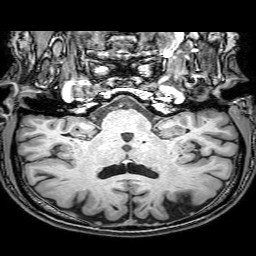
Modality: T1w
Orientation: sagittal
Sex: male
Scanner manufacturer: philips
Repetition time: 0.008079 s
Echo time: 0.00369 s